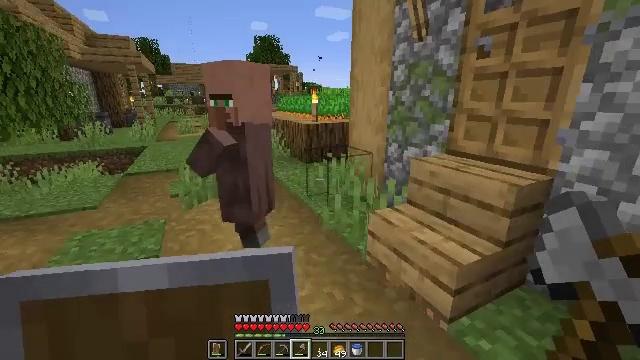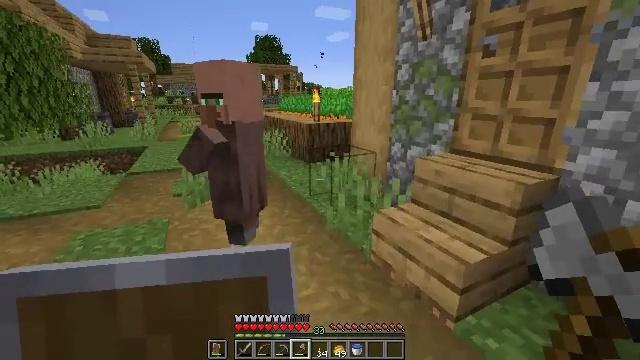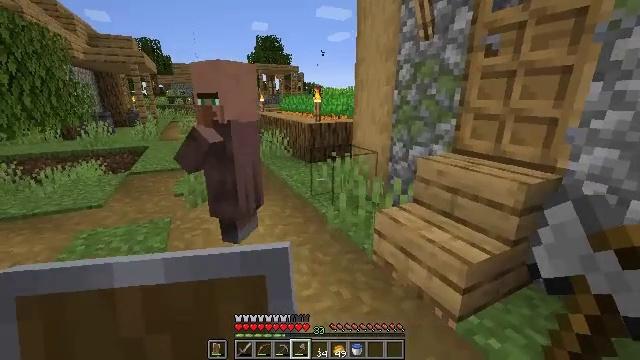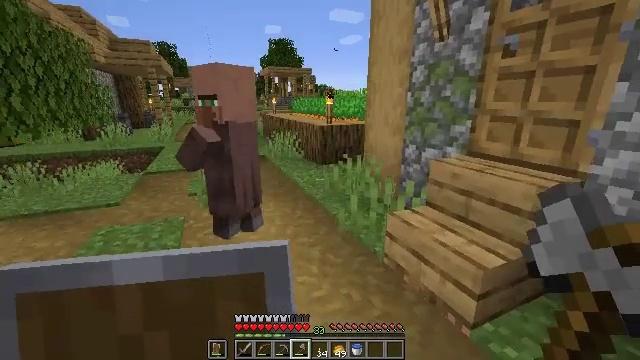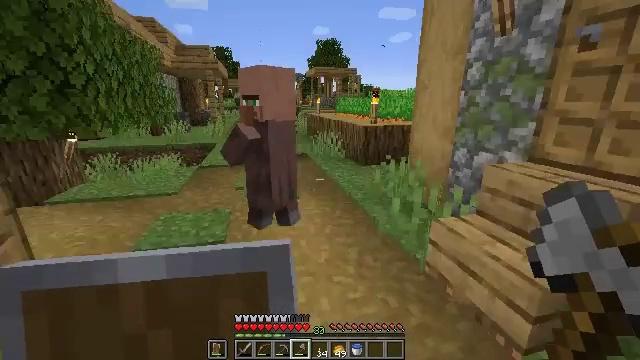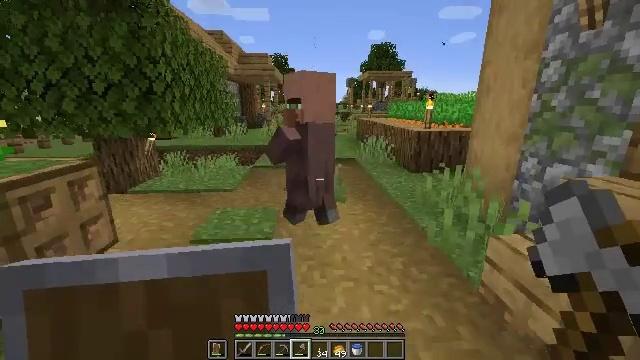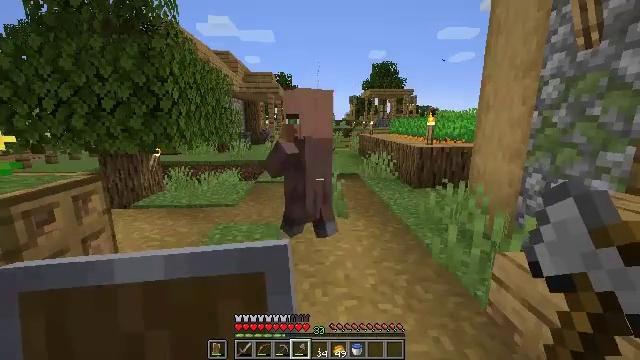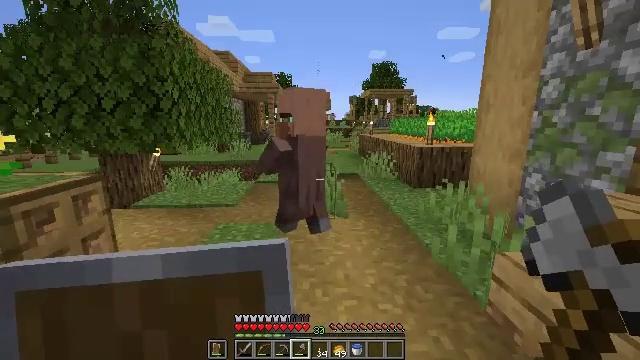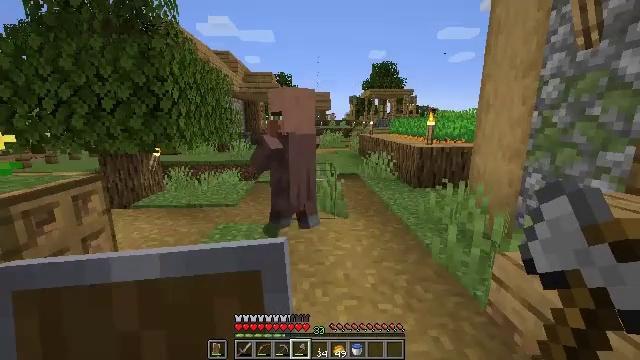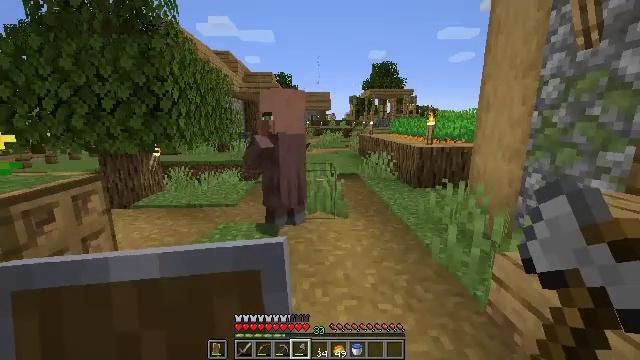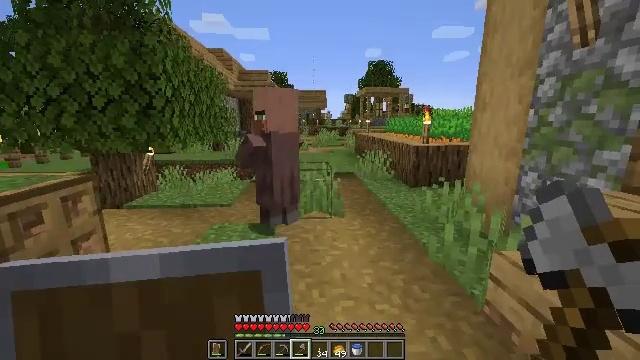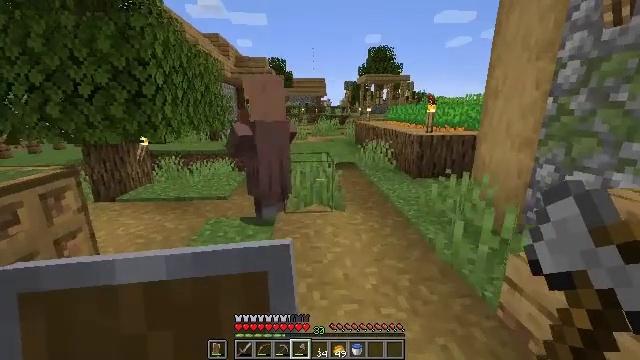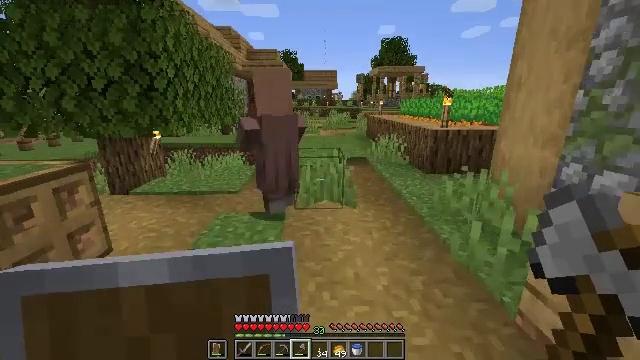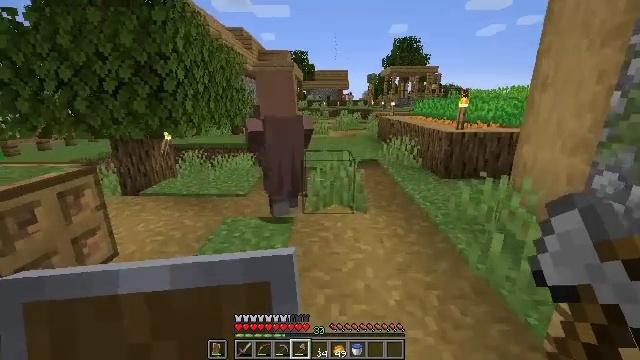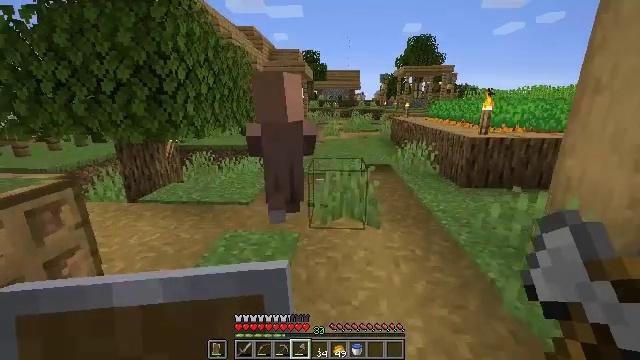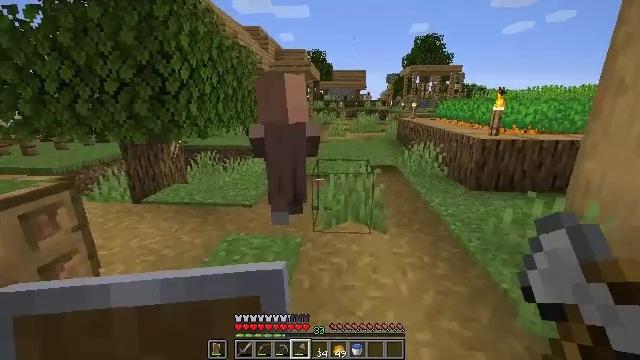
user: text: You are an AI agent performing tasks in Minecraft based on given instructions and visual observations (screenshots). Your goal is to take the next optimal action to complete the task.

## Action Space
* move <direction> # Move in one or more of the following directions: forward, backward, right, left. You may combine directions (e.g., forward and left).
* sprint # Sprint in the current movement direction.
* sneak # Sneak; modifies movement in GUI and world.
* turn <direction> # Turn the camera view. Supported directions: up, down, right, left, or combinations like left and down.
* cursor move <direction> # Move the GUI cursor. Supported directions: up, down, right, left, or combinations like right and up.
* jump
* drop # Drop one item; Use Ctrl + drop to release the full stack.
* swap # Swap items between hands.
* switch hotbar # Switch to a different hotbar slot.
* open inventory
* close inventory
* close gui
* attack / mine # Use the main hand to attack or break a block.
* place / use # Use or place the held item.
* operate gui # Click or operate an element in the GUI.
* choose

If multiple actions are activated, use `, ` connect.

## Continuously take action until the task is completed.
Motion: motion action
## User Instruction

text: Destroy the cauldron to put it in your inventory.
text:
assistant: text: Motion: no_op
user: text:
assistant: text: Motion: no_op
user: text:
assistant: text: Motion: turn left
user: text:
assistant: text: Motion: turn left
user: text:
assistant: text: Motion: turn left
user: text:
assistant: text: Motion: turn up
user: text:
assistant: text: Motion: no_op
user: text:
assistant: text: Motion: no_op
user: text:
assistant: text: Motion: no_op
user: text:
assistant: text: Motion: move forward
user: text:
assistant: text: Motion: move forward, turn down
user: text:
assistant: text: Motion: move forward, turn left and down
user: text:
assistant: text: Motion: move forward, turn left
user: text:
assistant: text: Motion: move forward, turn left
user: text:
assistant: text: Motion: move forward, turn left
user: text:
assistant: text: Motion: move forward
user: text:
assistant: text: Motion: move forward
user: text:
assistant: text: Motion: move forward
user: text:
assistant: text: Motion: move forward
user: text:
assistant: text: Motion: move forward and move right
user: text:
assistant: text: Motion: move forward and move right
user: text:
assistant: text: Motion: move forward and move right
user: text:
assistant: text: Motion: move forward, turn right and up, open inventory
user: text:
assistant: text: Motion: turn right, open inventory
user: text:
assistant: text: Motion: no_op
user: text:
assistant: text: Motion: no_op
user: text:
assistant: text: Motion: no_op
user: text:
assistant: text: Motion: no_op
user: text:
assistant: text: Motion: no_op
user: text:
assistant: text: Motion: no_op